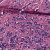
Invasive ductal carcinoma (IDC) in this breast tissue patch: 1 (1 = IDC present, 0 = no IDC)